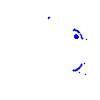
Particle: pion